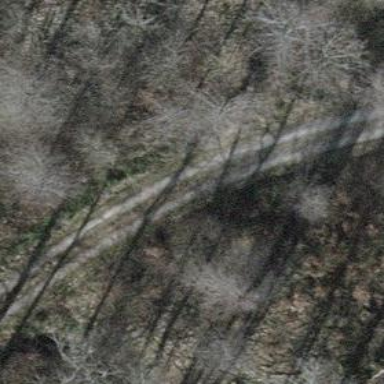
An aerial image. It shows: Track with grade2 tracktype.